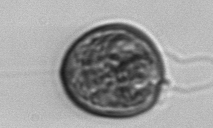
Label: Prorocentrum